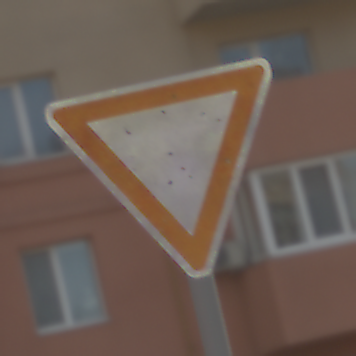
Verkehrszeichen: VorfahrtGewaehren
Umgebung: Outdoor, Urban
Tageszeit: MorningAfternoon
Wetter: PartlyCloudy
Licht: Natural
Jahreszeit: NotSpecified
Kontrast: HighContrast